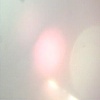
Label: sunburn